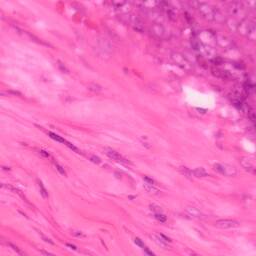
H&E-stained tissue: Colon